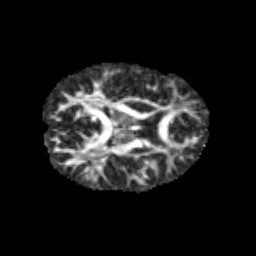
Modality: FA
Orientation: axial
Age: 12
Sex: male
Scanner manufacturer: siemens
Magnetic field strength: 3 T
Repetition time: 3.8 s
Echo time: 0.07 s